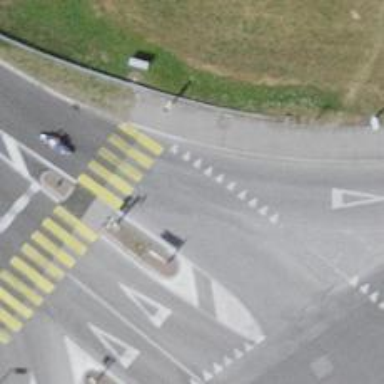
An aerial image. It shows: Road with "give way" sign.